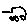
Label: car